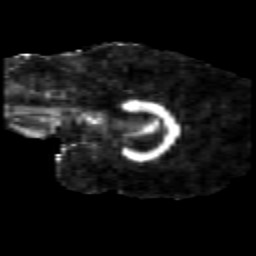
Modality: FA
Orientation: sagittal
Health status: healthy
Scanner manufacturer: siemens
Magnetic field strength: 3 T
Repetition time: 10 s
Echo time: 0.092 s